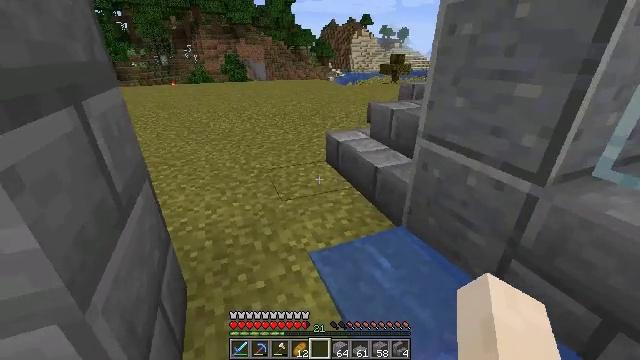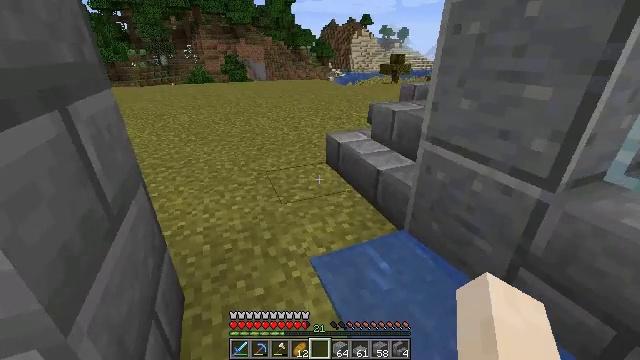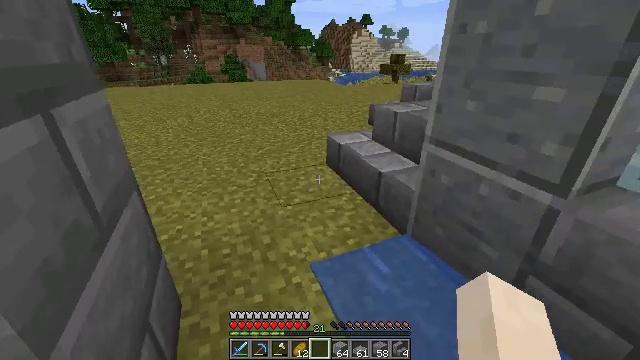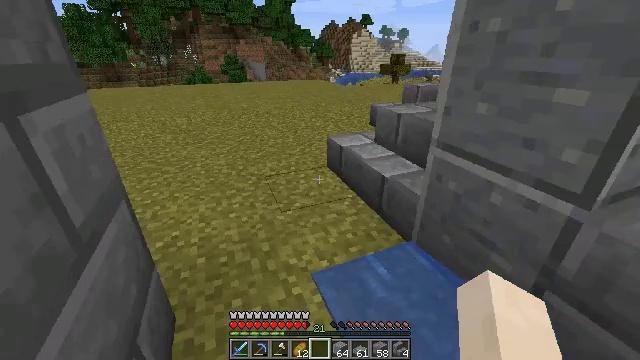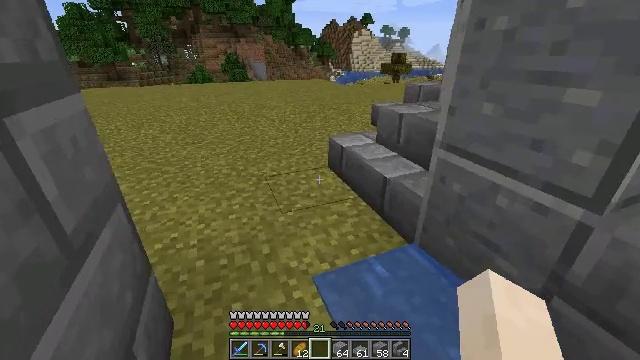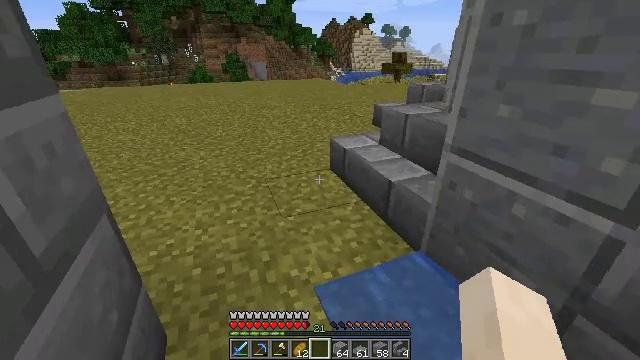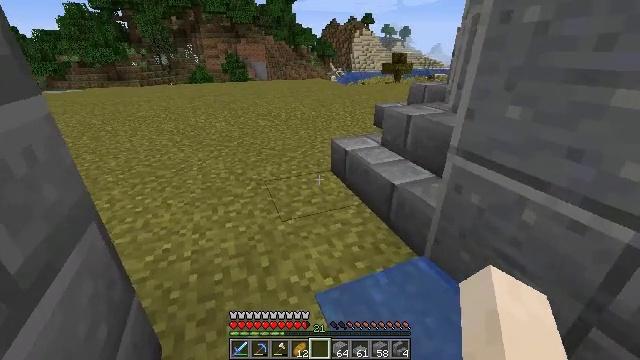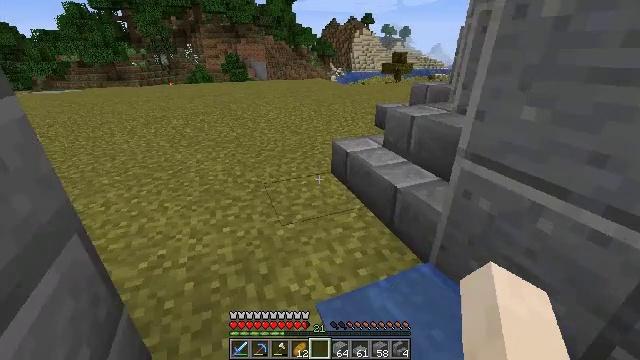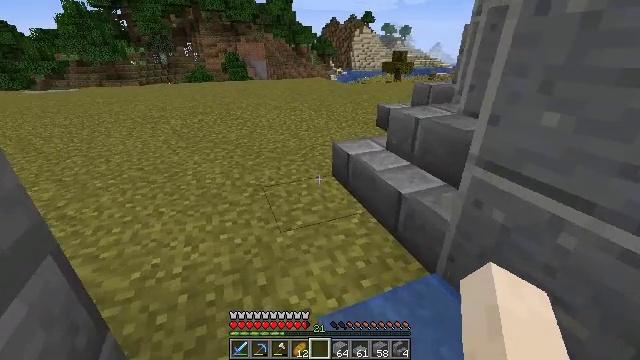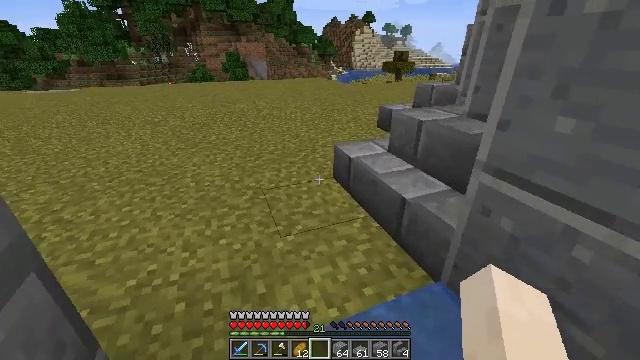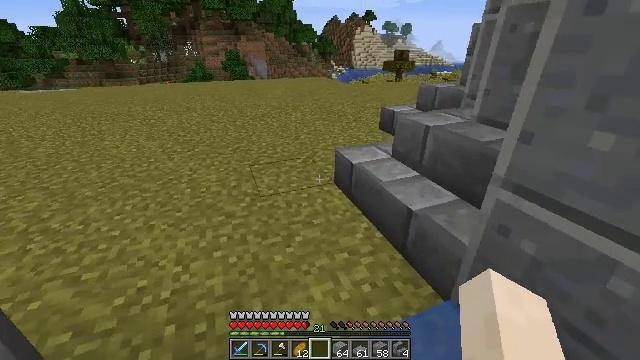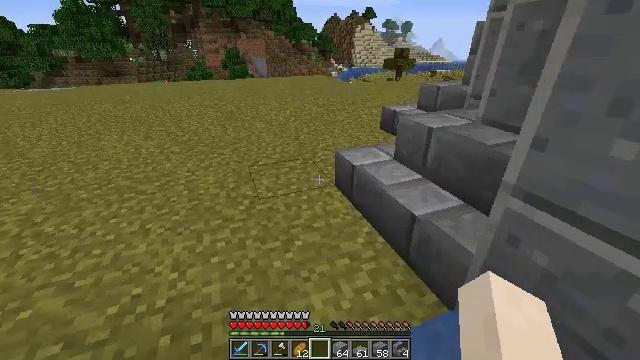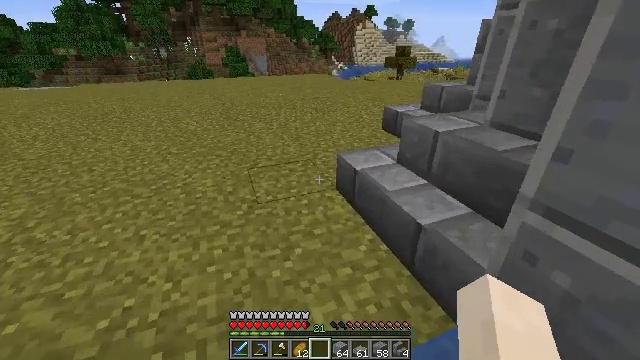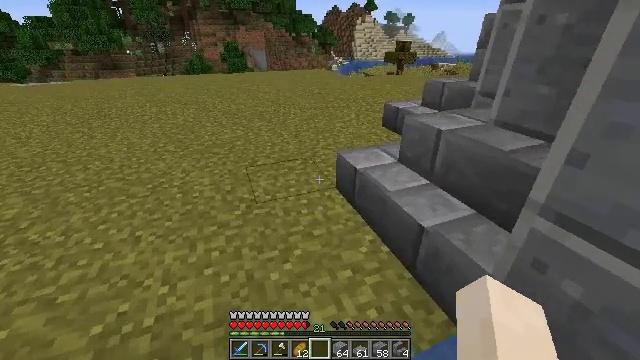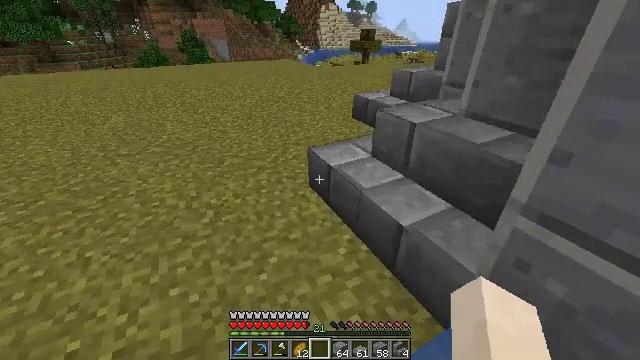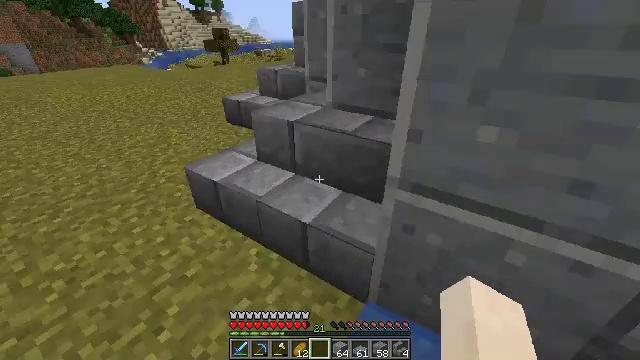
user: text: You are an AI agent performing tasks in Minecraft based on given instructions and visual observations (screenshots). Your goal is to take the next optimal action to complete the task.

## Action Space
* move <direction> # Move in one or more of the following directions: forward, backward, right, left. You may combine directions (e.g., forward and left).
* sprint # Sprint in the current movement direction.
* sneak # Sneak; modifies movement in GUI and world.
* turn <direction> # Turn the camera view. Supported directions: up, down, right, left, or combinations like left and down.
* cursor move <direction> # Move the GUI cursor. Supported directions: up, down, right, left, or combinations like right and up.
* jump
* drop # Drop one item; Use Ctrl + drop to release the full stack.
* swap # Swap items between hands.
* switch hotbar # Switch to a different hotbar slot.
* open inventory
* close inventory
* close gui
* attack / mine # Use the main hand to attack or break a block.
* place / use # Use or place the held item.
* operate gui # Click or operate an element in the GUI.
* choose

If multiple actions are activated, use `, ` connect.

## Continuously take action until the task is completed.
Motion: motion action
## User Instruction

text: Attack the stone brick stairs to gather it.
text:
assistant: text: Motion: move forward
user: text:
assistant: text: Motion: move forward
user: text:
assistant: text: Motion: move forward
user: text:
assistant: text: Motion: move forward
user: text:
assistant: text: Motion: move forward
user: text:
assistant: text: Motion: move forward
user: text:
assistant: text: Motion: move forward
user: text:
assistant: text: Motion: move forward
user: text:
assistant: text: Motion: move forward
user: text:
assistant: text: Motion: move forward
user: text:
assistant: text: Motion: move forward
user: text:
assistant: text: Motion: move forward
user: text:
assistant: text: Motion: move forward
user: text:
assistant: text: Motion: move forward, turn right and down
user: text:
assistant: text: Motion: move forward, turn right
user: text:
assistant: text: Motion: turn right and up
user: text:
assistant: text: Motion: turn right and up
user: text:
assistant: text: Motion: turn right and up
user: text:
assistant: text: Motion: move back, turn right and up
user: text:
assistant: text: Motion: move back, turn right and up
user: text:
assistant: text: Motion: move back, turn right
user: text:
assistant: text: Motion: move back
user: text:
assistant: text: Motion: move back
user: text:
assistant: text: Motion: move back
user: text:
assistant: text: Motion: move back
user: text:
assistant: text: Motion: move back
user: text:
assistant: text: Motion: move back, turn up
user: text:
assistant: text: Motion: move back, turn left and up
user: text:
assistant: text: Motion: move back, turn left and up
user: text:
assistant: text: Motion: move back, turn up